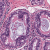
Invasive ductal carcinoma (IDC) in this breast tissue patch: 0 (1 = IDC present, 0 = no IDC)